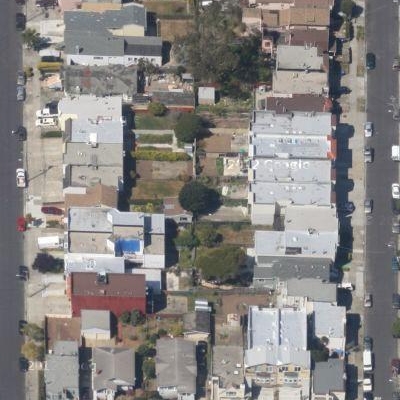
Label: Resident